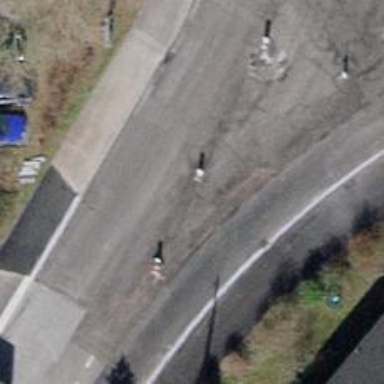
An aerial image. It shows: Unclassified road with asphalt surface. The road has trolley wires in forward direction.